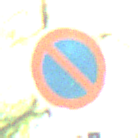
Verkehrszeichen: EingeschraenktesHalteverbot
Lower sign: MehrspurigeFahrzeuge4
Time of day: Midday
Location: Outdoor (Nature)
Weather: Clear
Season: NotSpecified
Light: Natural